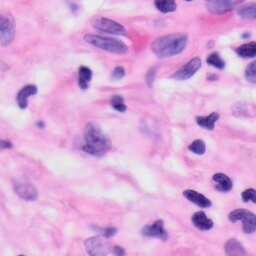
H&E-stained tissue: Skin